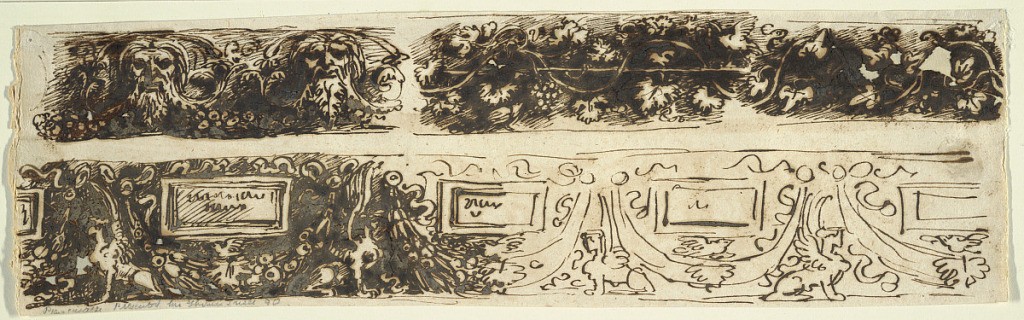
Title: Three Friezes
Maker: Felice Giani, Italian, 1758–1823
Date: ca. 1800
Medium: Pen and dark brown ink, brush and brown wash on laid paper
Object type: Drawing
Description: Upper row, left: bearded and foliated masks connected by festoons. At right, horizontal bar surrounded by waved vine branch. Bottom row: row of festoons hanging from disks in center of bow-knots. Above, festoons as tablets with inscriptions. Winged sphinx shown in profile, partly outlined.